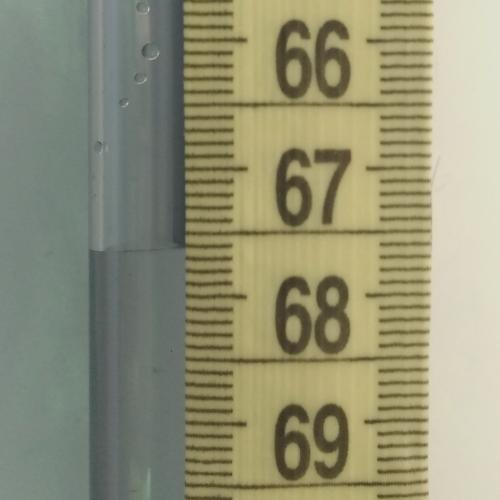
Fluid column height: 67.6 cm